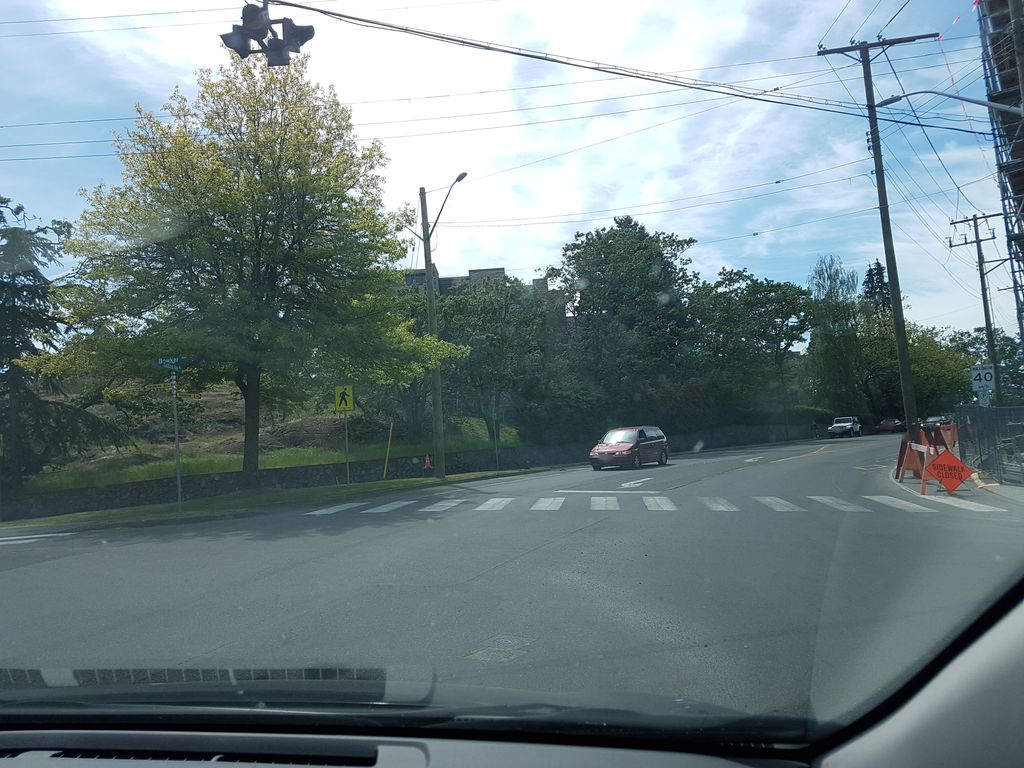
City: victoria